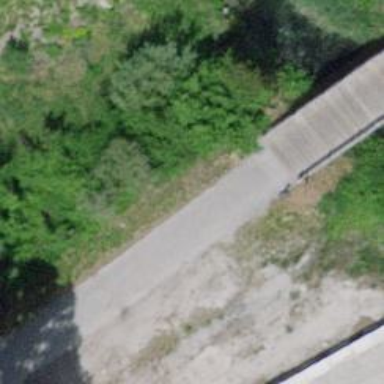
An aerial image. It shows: Cycleway bridge with grade 1 track surface.